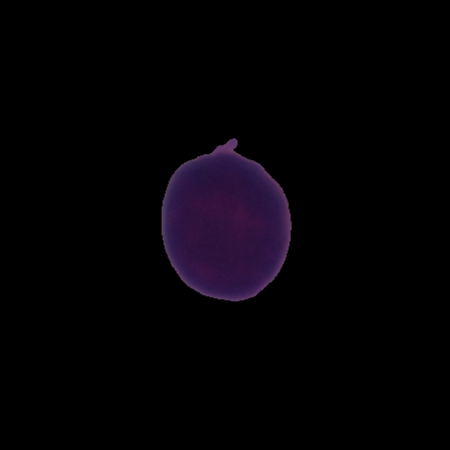
Label: healthy